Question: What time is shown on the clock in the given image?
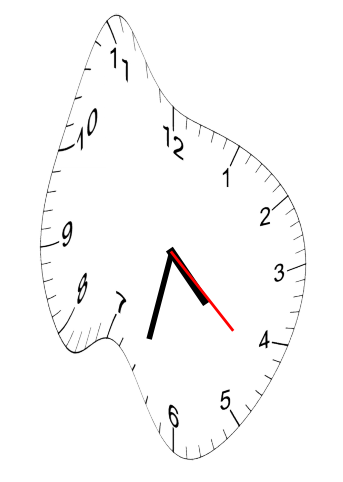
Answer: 04:32:22